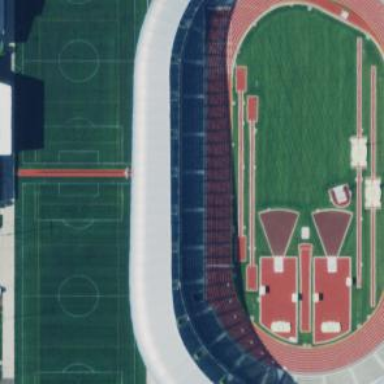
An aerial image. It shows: Athletic track located in leisure land area.